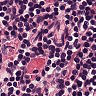
Metastatic tissue present: no